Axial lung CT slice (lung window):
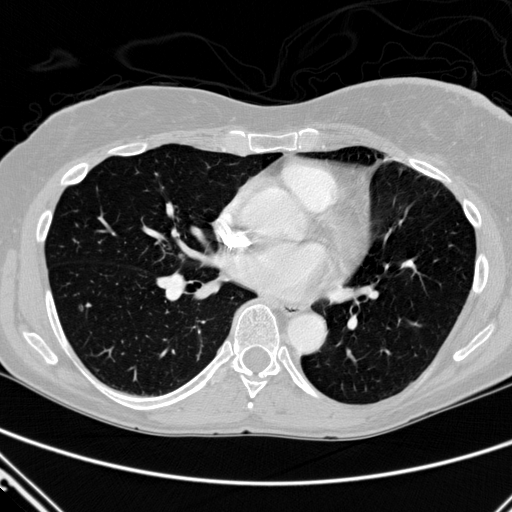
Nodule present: yes
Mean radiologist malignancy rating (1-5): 2.5